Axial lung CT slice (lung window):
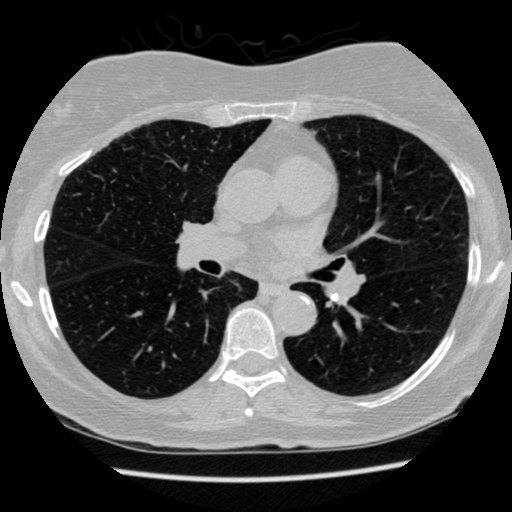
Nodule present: no